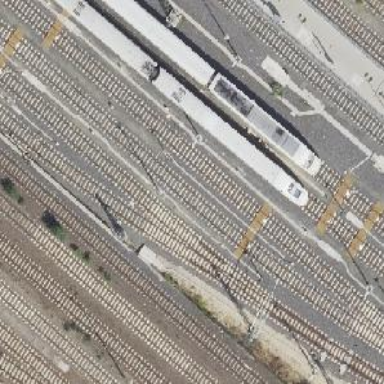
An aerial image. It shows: Railway signal.